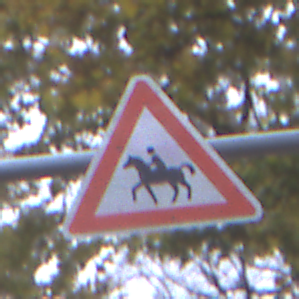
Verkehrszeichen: ReiterRechts
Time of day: MorningAfternoon
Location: Outdoor (Urban)
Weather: Overcast
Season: NotSpecified
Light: Natural